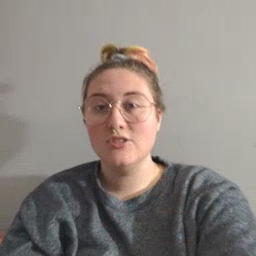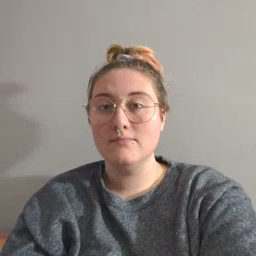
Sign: orange